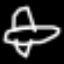
Label: airplane